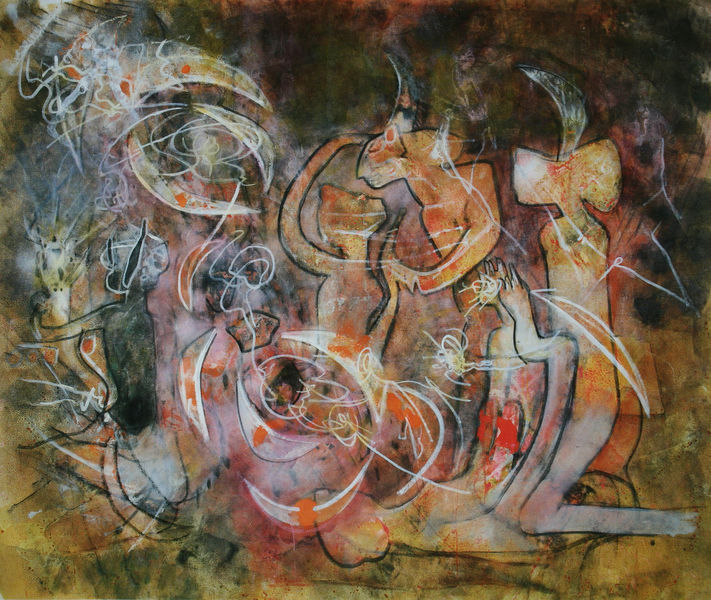
Titel: Omnipuissance du rouge, Die Omnipotenz des Rot
Künstler: Roberto Matta
Standort: Paris
Institution: Privatsammlung
Schlagwörter: blau, dunkel, gruppe, weiß, gelb, grün, menschen, bewegung, grau, hell, licht, orange, schwarz, rot, tiere, beige, tanz, arme, mensch, personen, person, engel, beine, umrisse, bogen, abstrakt, linien, figuren, pfoten, striche, umriss, leuchten, oben, unten, knien, reigen, gelbgrün, elfen, verbindungen, isis, orane, matta, bewegug, osiris